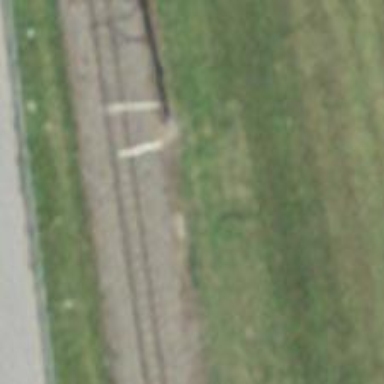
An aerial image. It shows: Power pole.